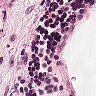
Metastatic tissue present: no